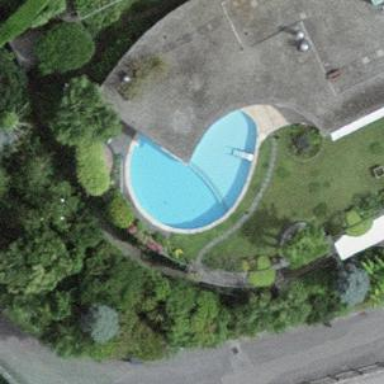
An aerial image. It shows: Swimming pool area designated for leisure and sport.